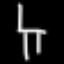
Label: chair